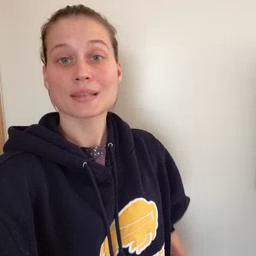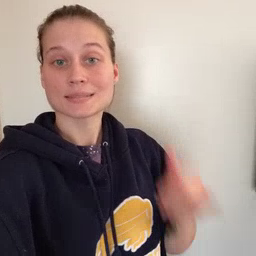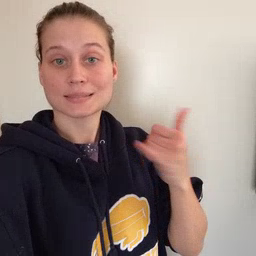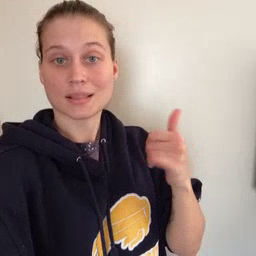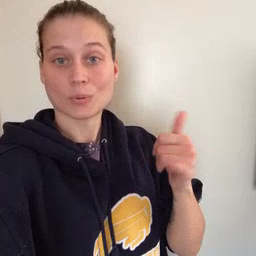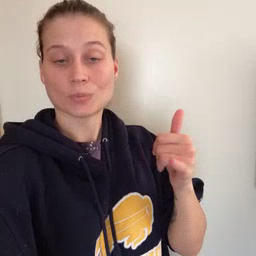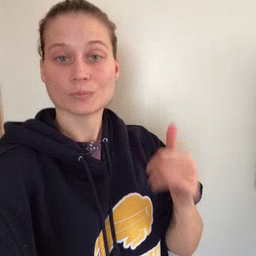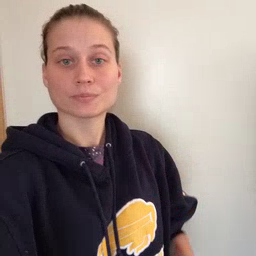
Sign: yellow